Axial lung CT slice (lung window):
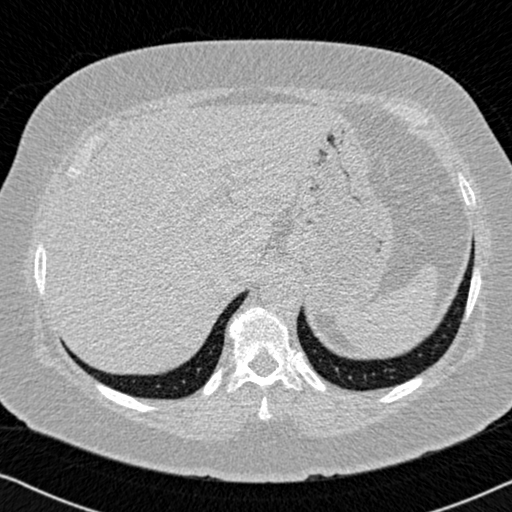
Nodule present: no